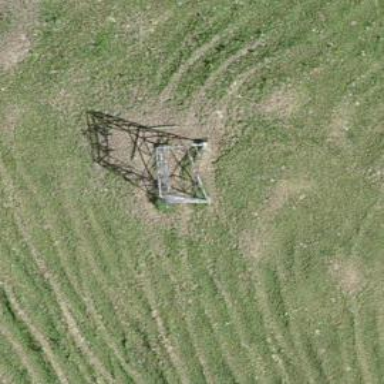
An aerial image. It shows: Thrilling zip line captured from above.